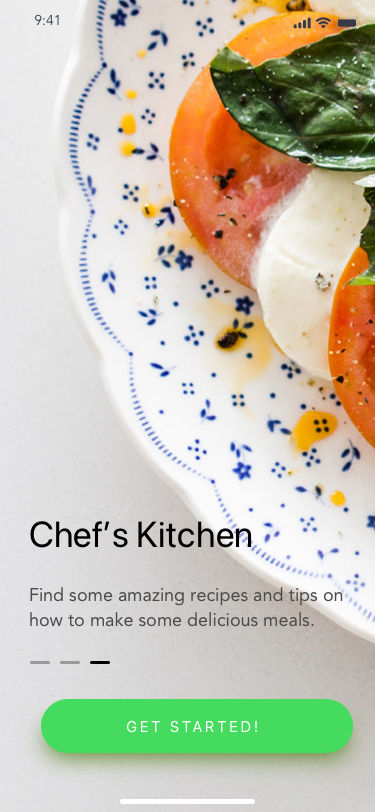
Text in this UI design:
Find some amazing recipes and tips on how to make some delicious meals.
Chef’s Kitchen